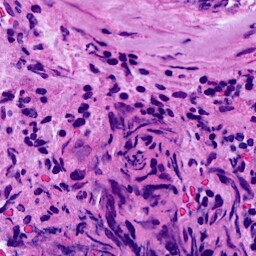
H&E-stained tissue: Breast